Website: walmart
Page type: cart
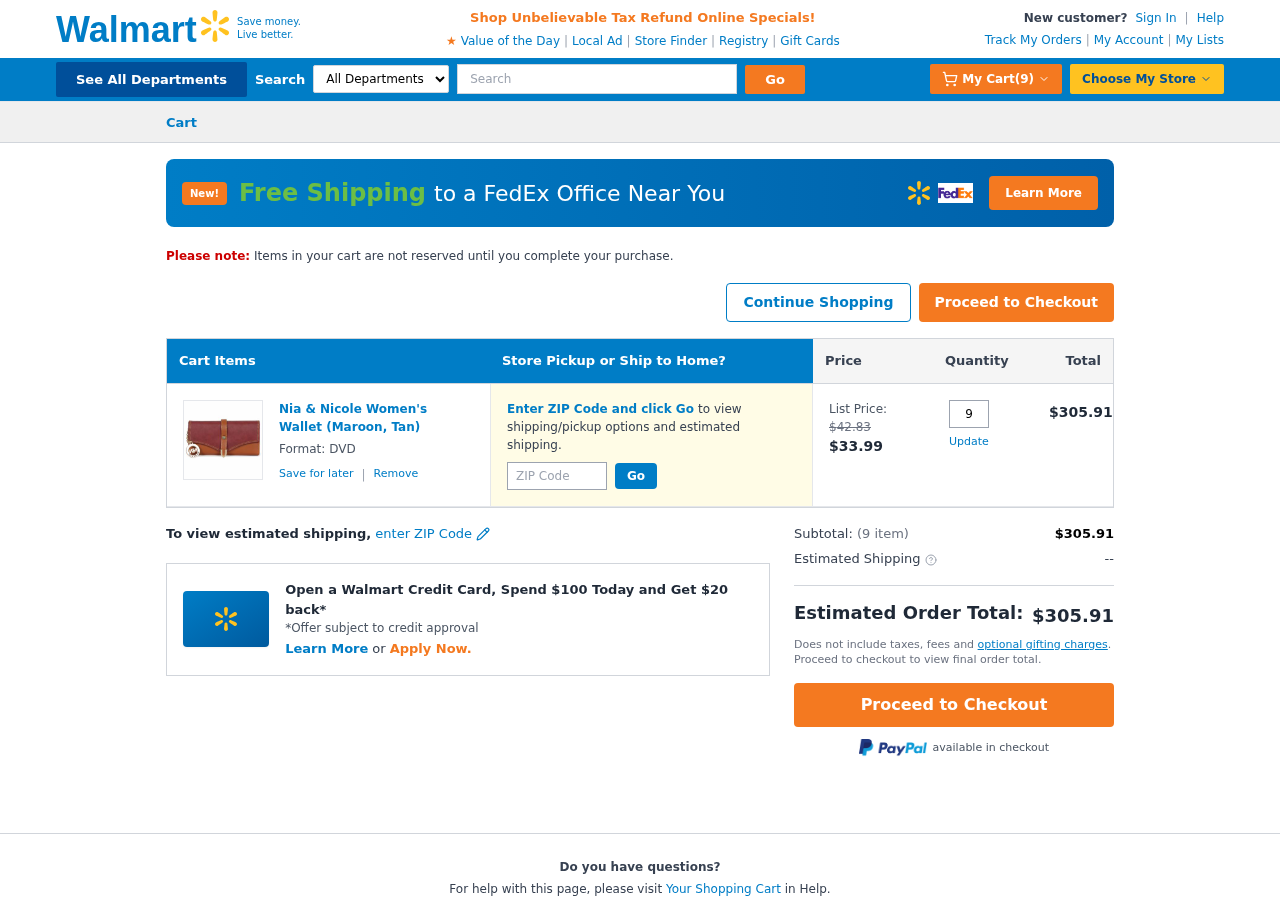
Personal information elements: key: PII_POSTCODE
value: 92978
Product elements: key: PRODUCT1_NAME
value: Nia & Nicole Women's Wallet (Maroon, Tan)
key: PRODUCT1_PRICE
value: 33.99
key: PRODUCT1_QUANTITY
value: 9
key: PRODUCT1_ORIGINAL_PRICE
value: $42.83
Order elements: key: ORDER_NUM_ITEMS
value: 9
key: ORDER_SUBTOTAL
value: $305.91
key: ORDER_TOTAL
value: $305.91
Search elements: key: HEADER_SEARCH
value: Search